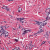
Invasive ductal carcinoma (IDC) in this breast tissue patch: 1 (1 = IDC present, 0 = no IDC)